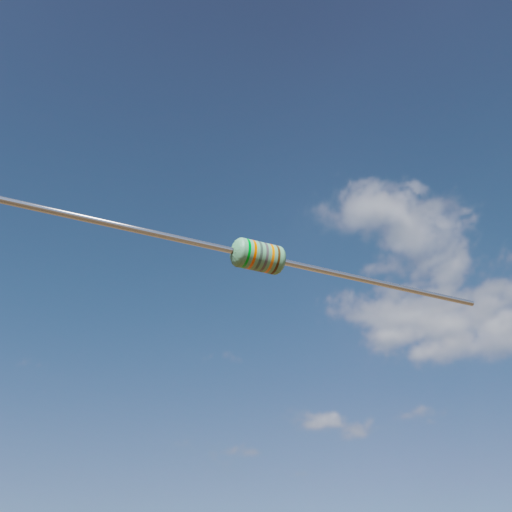
Resistor colour bands (in order): green, orange, gray, gray, orange, brown